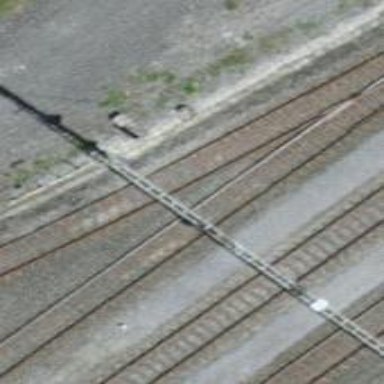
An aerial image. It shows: Railway yard used for servicing trains.